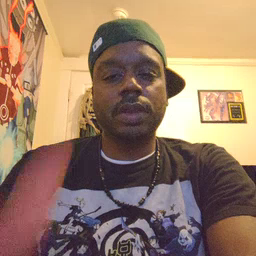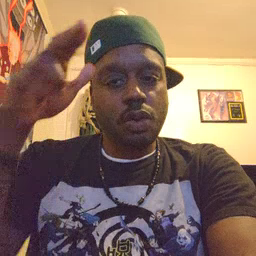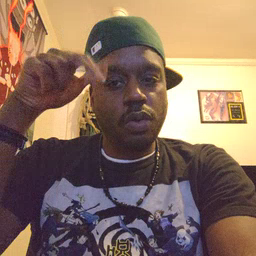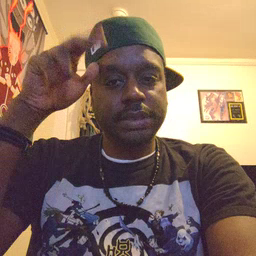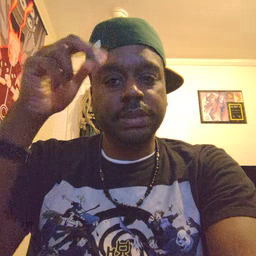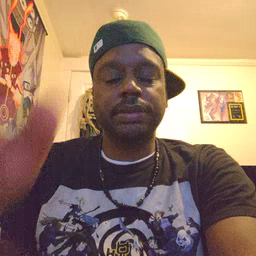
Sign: horse